Field crop: maize
Growth stage: 2
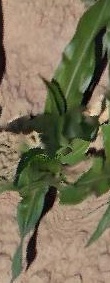
Species: maize